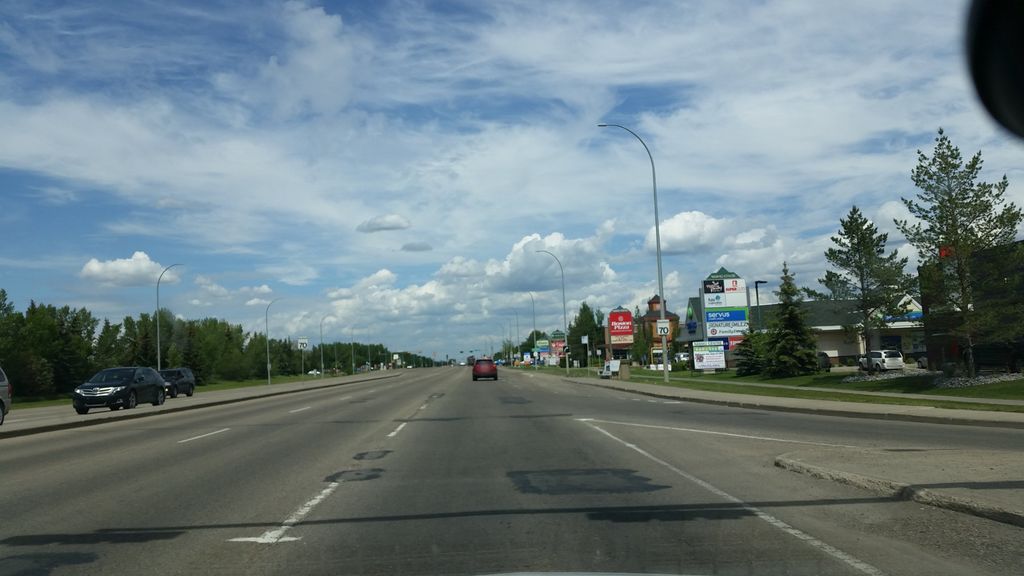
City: edmonton